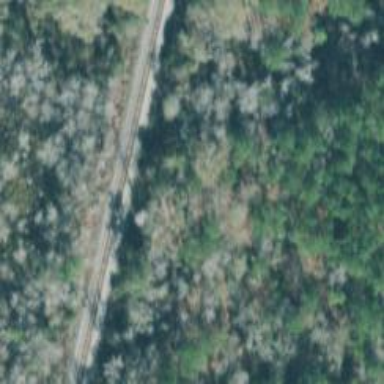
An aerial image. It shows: Culvert tunnel.